Current action and preconditions to check: path_clear

Your task: For each precondition in the list above, predict whether it will hold at this action.

Consider the current scene as observed from the mobile robot's camera, and analyze the predicted future states of all dynamic agents (e.g., people, animals, vehicles, or any moving entities) within the NEXT SECOND.

IMPORTANT: Only answer "very likely" if you are absolutely certain—based on strong, clear evidence—that a dynamic agent will violate the precondition in the predicted future state. Do NOT answer "very likely" for unlikely, ambiguous, or low-probability risks.

Ask yourself for each precondition: Is there a high probability, with clear and convincing evidence, that the predicted future states of any dynamic agent will interfere with the predicted future state of the currently executing action within the NEXT SECOND, causing that precondition to fail?

Assess the risk level based on these predictions. Use "likely" or "very likely" if motions create a clear risk of interference.

Use "neutral" or "improbable" if agents are nearby but their predicted paths are clearly diverging or non-conflicting.

Failure Risk Categories: "very improbable", "improbable", "neutral", "likely", "very likely"

Answer Format: Output ONLY the probability_of_failure value from these categories: "very improbable", "improbable", "neutral", "likely", "very likely"

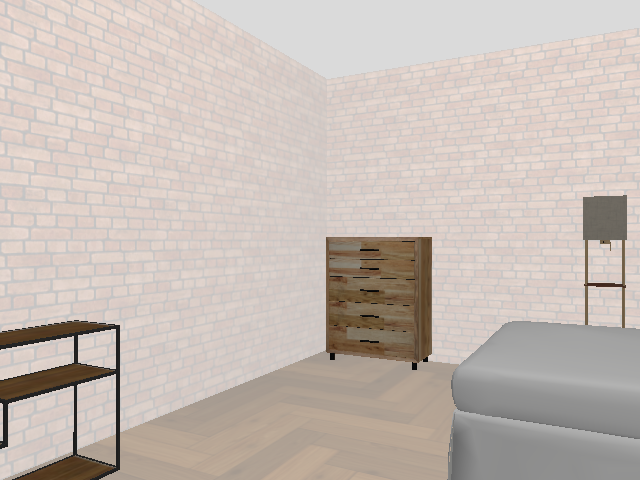

Answer: very improbable